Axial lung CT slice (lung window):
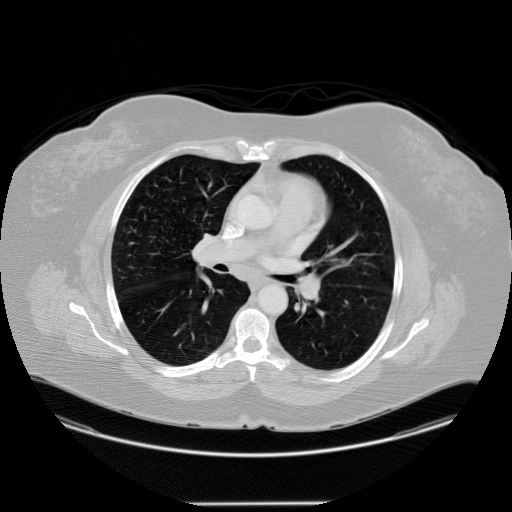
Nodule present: no